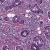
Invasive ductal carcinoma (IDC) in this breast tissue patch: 1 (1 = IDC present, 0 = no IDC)